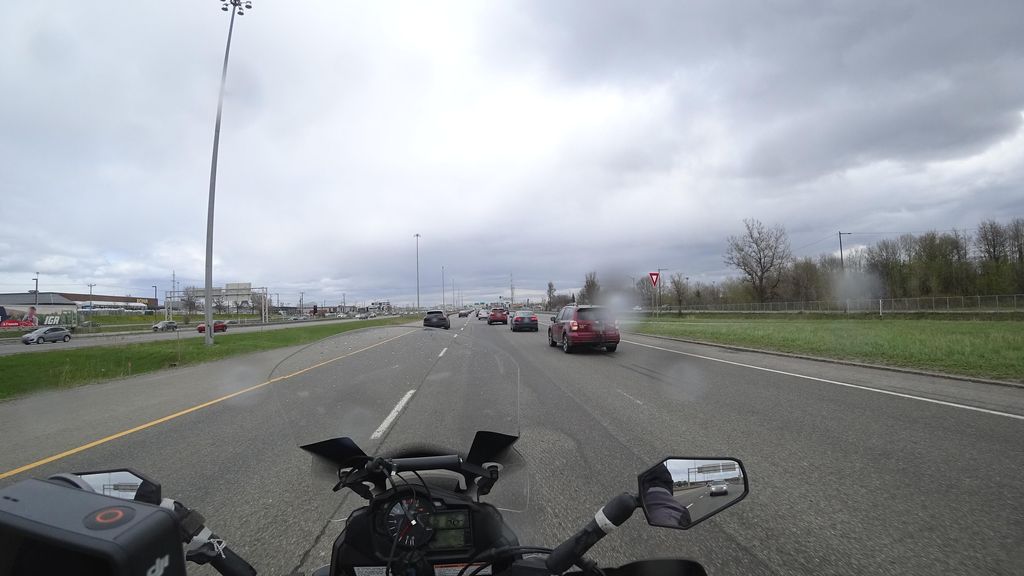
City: quebec_city